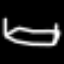
Label: bed